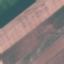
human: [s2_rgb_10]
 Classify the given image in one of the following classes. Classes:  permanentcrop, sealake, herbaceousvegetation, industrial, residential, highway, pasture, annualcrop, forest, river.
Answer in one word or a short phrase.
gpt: AnnualCrop